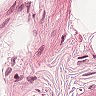
Metastatic tissue present: no